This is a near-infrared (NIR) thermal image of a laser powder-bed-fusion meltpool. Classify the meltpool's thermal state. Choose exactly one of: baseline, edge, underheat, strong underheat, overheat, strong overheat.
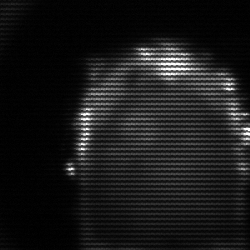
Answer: baseline